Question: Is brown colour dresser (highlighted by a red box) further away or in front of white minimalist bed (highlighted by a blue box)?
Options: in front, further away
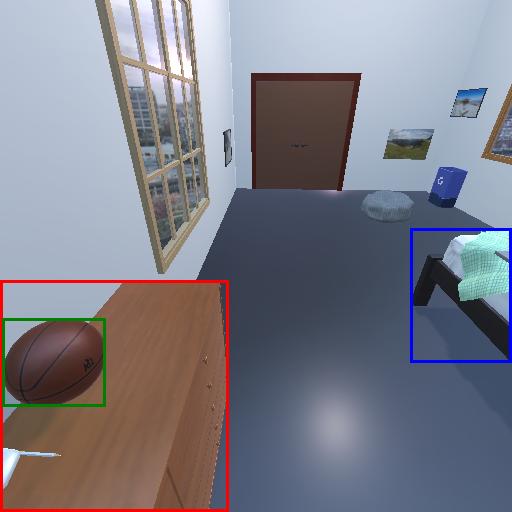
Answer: in front